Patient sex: M
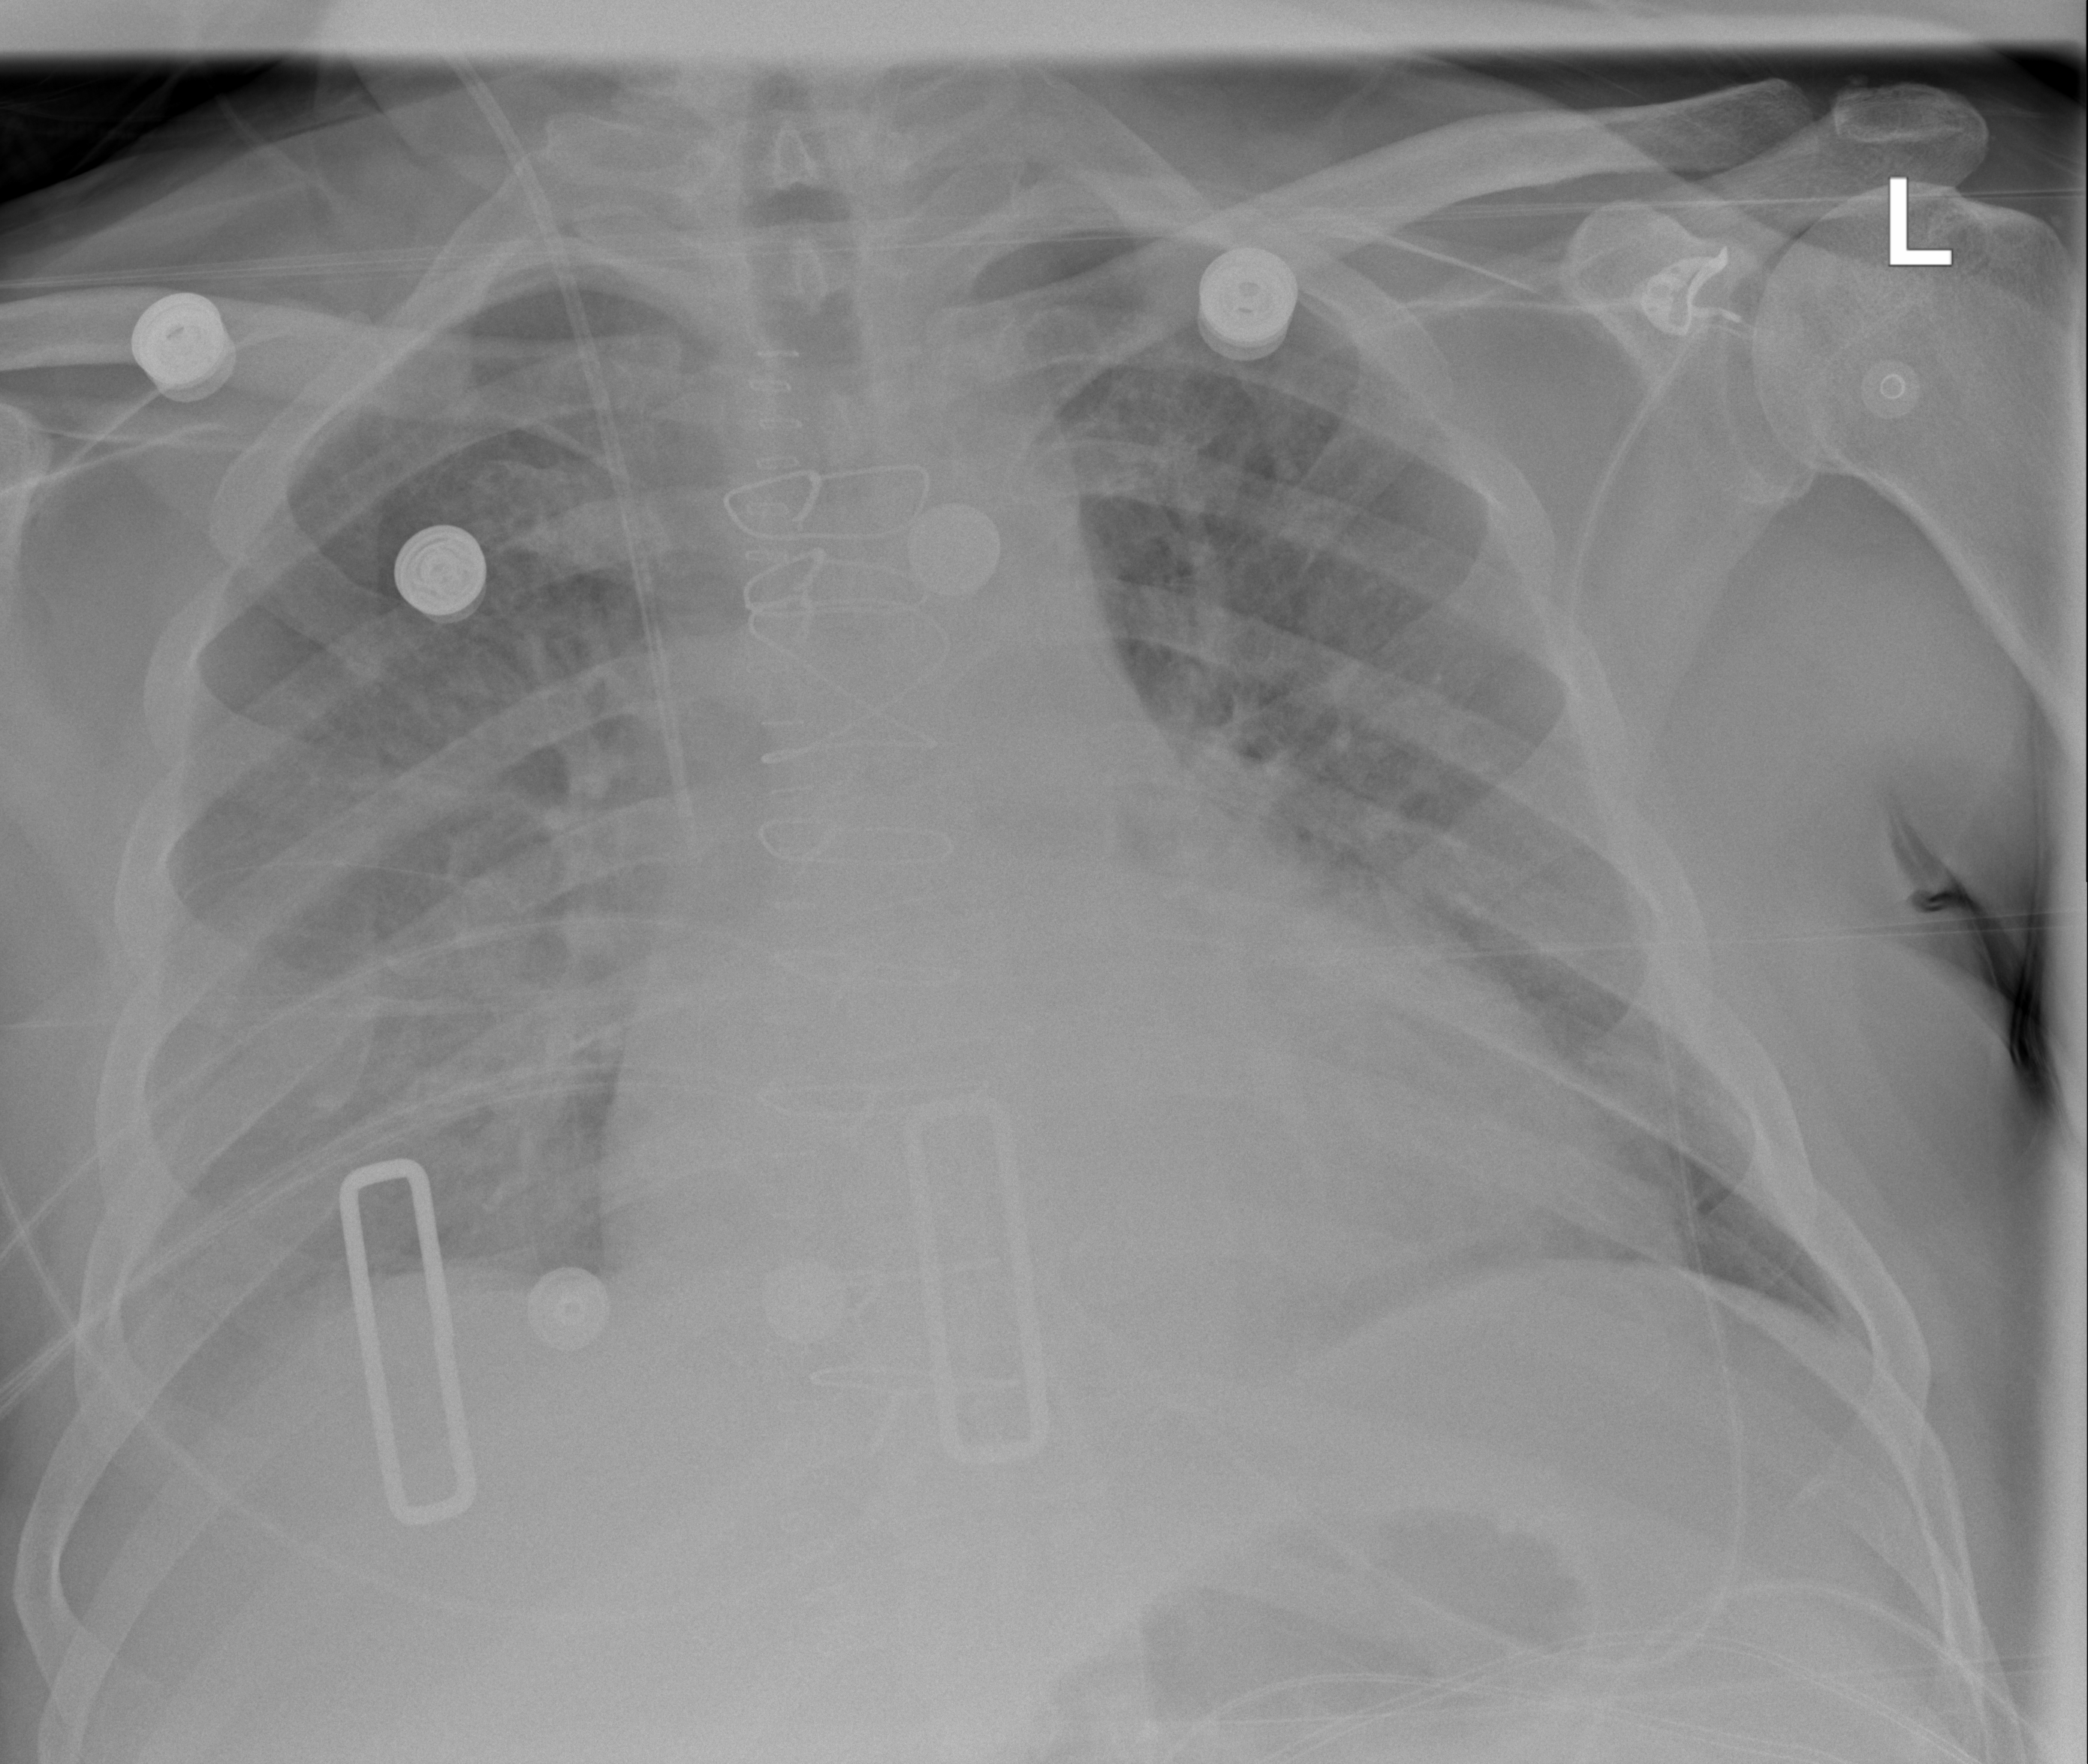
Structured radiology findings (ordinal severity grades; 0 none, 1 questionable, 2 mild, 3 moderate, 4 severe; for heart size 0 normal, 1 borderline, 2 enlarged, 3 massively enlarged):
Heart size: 2
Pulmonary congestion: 0
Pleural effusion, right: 0
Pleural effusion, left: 0
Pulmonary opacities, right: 2
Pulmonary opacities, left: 0
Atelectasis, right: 0
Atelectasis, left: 0